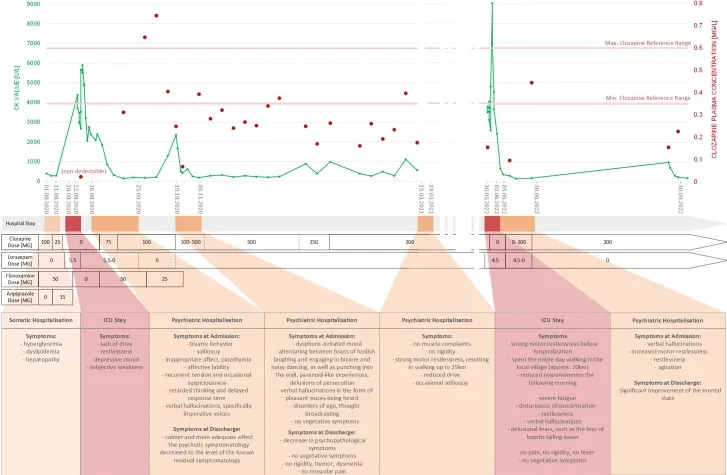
Summary of medical history from August 2020 to September 2022.
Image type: chart (chart)